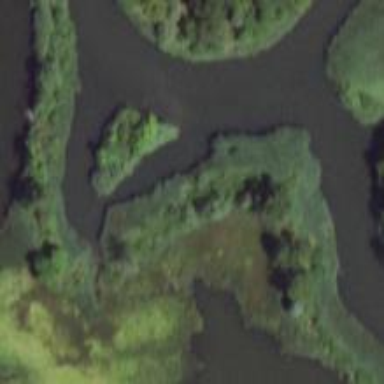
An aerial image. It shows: Bog wetland.